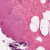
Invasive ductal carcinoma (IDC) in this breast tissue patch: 1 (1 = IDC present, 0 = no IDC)